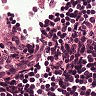
Metastatic tissue present: no